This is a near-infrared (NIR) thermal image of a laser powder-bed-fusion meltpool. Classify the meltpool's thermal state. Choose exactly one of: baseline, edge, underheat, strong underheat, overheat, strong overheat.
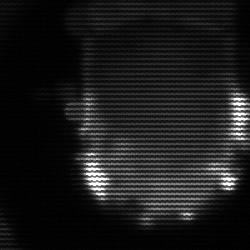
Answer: baseline